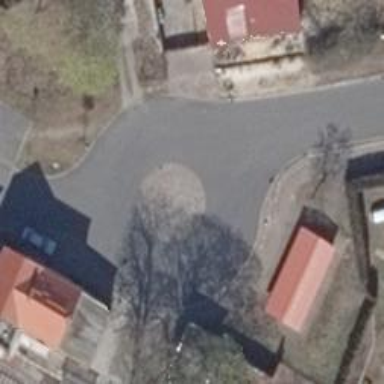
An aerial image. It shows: Turning loop on the road.